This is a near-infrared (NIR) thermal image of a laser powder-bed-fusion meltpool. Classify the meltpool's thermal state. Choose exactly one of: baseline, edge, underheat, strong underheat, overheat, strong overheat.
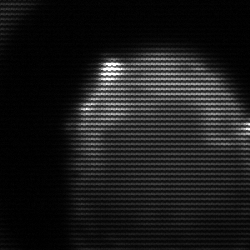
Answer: edge